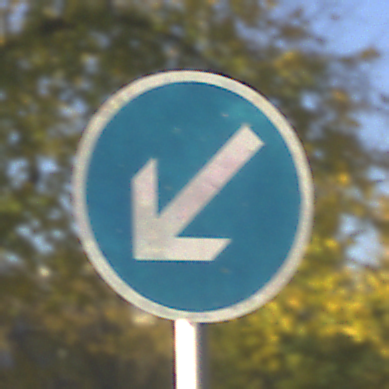
Verkehrszeichen: VorgeschriebeneVorbeifahrtLinks
Umgebung: Outdoor, Urban
Tageszeit: SunriseSunset
Wetter: PartlyCloudy
Licht: Natural
Jahreszeit: Autumn
Kontrast: HighContrast